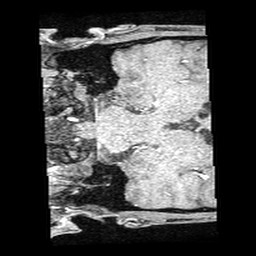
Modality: angio
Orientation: coronal
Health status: ill
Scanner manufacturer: ge
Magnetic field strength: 1.5 T
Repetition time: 0.022 s
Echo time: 0.0035 s